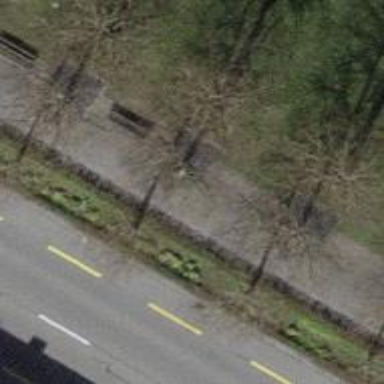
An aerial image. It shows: Urban area featuring tree as natural element.